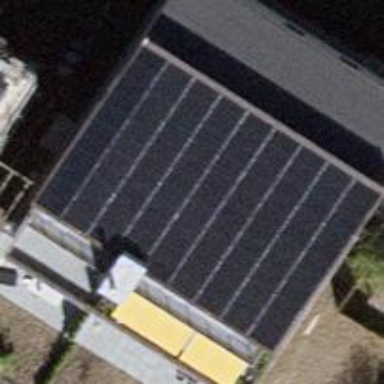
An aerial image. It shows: Solar power generator with photovoltaic panels.